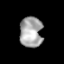
Tissue: lung
Cell type: Epithelial cells
Senescence score: 0.1832
Nuclear area (px): 674
Mean DAPI intensity: 167.758